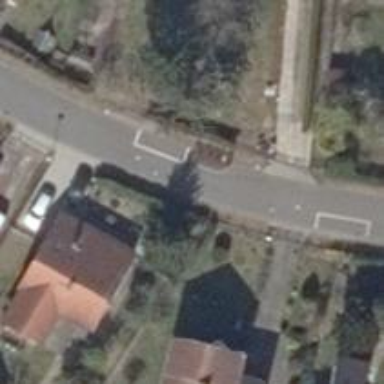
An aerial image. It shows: Traffic calming feature called choker.